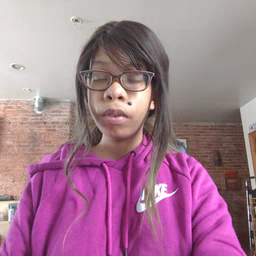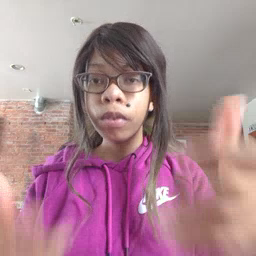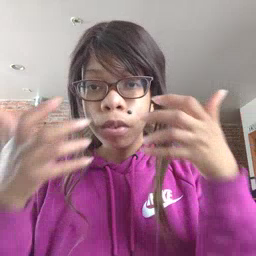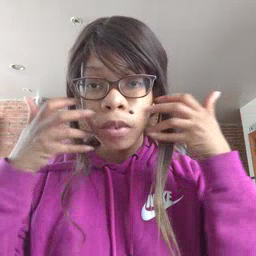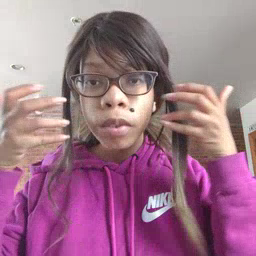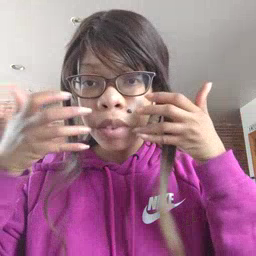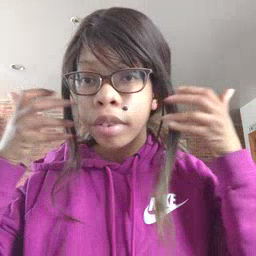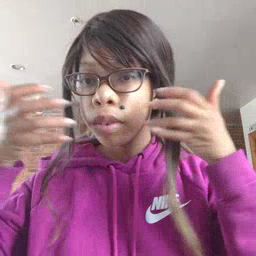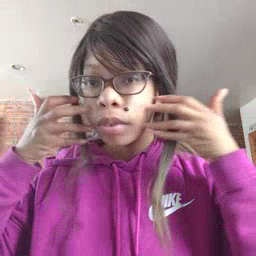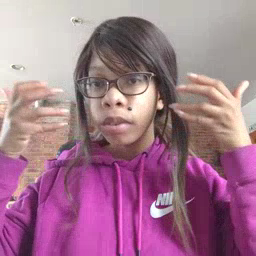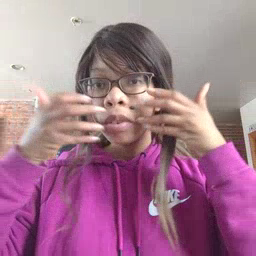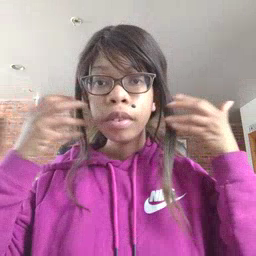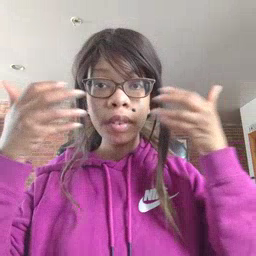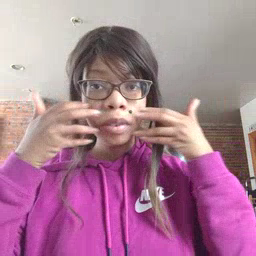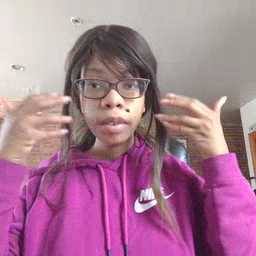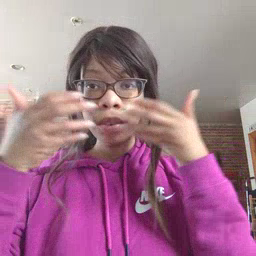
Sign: tiger